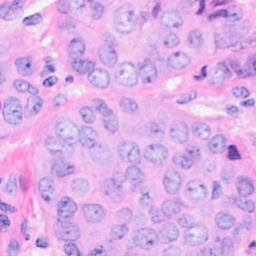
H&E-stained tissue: Breast